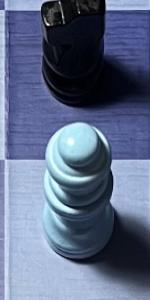
Label: Queen_White